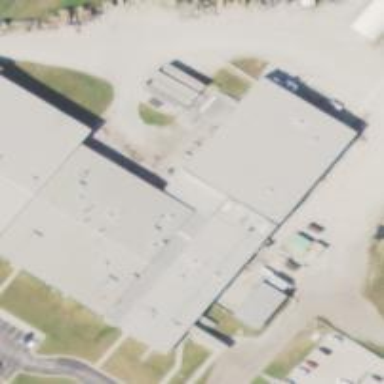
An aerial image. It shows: Warehouse.